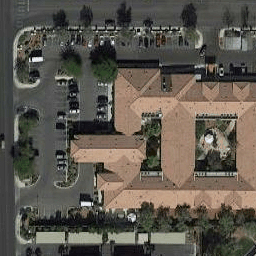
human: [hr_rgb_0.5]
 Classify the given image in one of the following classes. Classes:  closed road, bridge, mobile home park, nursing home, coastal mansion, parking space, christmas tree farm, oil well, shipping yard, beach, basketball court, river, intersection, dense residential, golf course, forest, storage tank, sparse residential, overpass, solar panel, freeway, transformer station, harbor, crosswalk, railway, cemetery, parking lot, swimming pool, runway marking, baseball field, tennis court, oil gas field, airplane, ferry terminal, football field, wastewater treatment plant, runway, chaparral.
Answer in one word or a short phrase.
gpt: nursing home